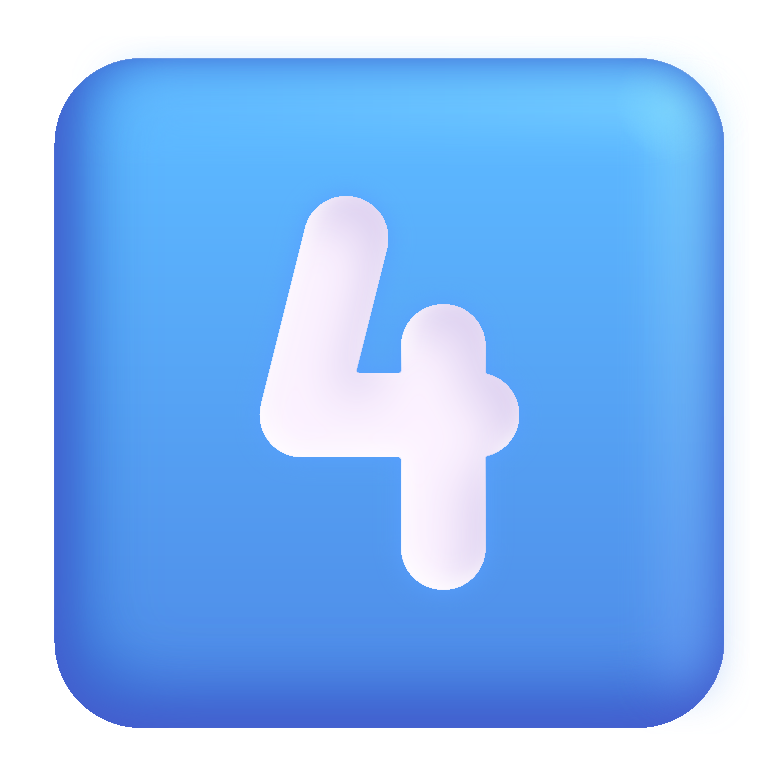
keycap 4 color